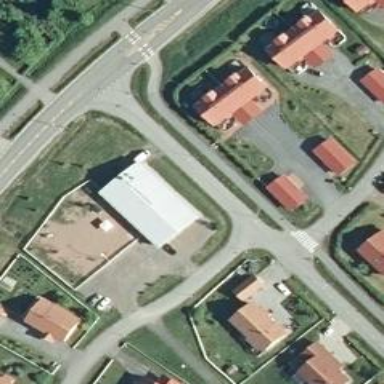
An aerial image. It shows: Kindergarten.